Question: I am very new to Cocoa and this is probably a complete newb question. I am frustrated to death however.
I have an extremely simple Cocoa app (called "lines") to test sending 1000 lines of text to a text view.
I started in Xcode 4 with "new Cocoa project" with all the defaults. This gives a blank window object upon which I can drag IB UI elements.
The UI I then constructed consists of a Text View and a button on the window of a NIB file. I am using Xcode 4 to drag those two elements to the .h file. The text view is connected to 'outView' and the "1000" button is connected to 'one_thousand_button' method.

Clicking the button "1000" triggers a loop to print 1,000 lines of text ("line 1
" "line 2
" ... "line 1000") to the NSTextView called "outView"
Here is the entire code (other than the .XIB file described):
linesAppDelegate.h:
'''
#import <Cocoa/Cocoa.h>
@interface linesAppDelegate : NSObject <NSApplicationDelegate> {
@private
NSWindow *window;
NSTextView *outView;
}
@property (assign) IBOutlet NSWindow *window;
@property (assign) IBOutlet NSTextView *outView;
- (IBAction)one_thousand_button:(id)sender;
@end
'''
linesAppDelegate.m:
'''
#import "linesAppDelegate.h"
@implementation linesAppDelegate
@synthesize window;
@synthesize outView;
- (IBAction)one_thousand_button:(id)sender {
NSString* oldString;
NSString* newString;
for(int i=1; i<=1000; i++){
oldString = [outView string];
newString = [oldString stringByAppendingString:
[NSString stringWithFormat: @"Line %i
",i]];
[outView setString: newString];
}
}
@end
'''
This is REALLY SLOW to execute. Perhaps 7 seconds the first time and increasingly slow with each press of "1000". Even has the spinning colorful pizza of death!
I realize that this is probably not the right way to fill a NSTextView with 1,000 lines of text and that the loop that read the contents of the text view and appends that with 'stringByAppendingString' method is the bottleneck.
What is the alternative method however?
I wrapped this code:
'''
mach_timebase_info_data_t info;
mach_timebase_info(&info);
uint64_t start = mach_absolute_time();
// timed code
uint64_t duration = mach_absolute_time() - start;
duration *= info.numer;
duration /= info.denom;
duration /= <PHONE>;
NSLog(@"timed code took %lld milliseconds!", duration);
'''
around the code from <URL>:
'''
Adam Preble (Adam, base) drewk my pitiful code
1st run: 3ms 269ms 260ms 1,950ms
2nd run 3ms 269ms 250ms 2,332ms
3rd run: 2ms 270ms 260ms 2,880ms
'''
The first run adds 1,000 lines; 2nd run adds another 1,000 lines, etc. (Adam, base) is his code without the 'beginEditing' and 'endEditing'
It is clear that using 'beginEditing' and 'endEditing' is WAY faster!
See the Apple documents on <URL>.
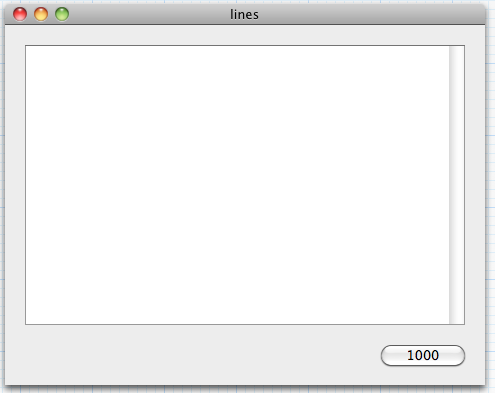
Answer: Wrap your updates to the text storage in calls to 'beginEditing' and 'endEditing'. This causes Cocoa to hold all of its change notifications until you have finished making your changes to the text storage.
'''
- (IBAction)oneThousandButton:(id)sender
{
NSTextStorage *textStorage = [outView textStorage];
[textStorage beginEditing];
for (int i = 1; i <= 1000; i++)
{
NSString *line = [NSString stringWithFormat: @"Line %i
", i];
[textStorage replaceCharactersInRange:NSMakeRange([textStorage length], 0)
withString:line];
}
[textStorage endEditing];
}
'''
On my system the above action runs in about 10ms. If I comment out the calls to 'beginEditing'/'endEditing', it takes about 470ms.